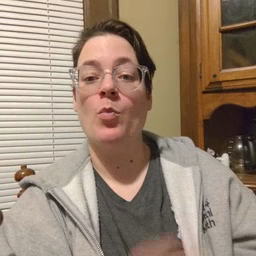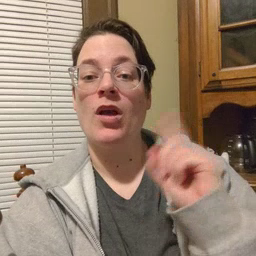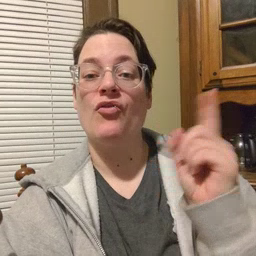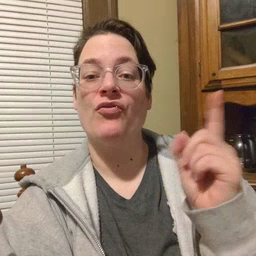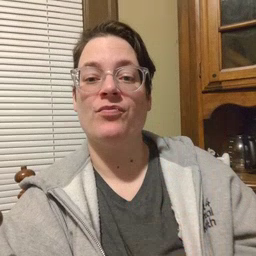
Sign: where